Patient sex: M
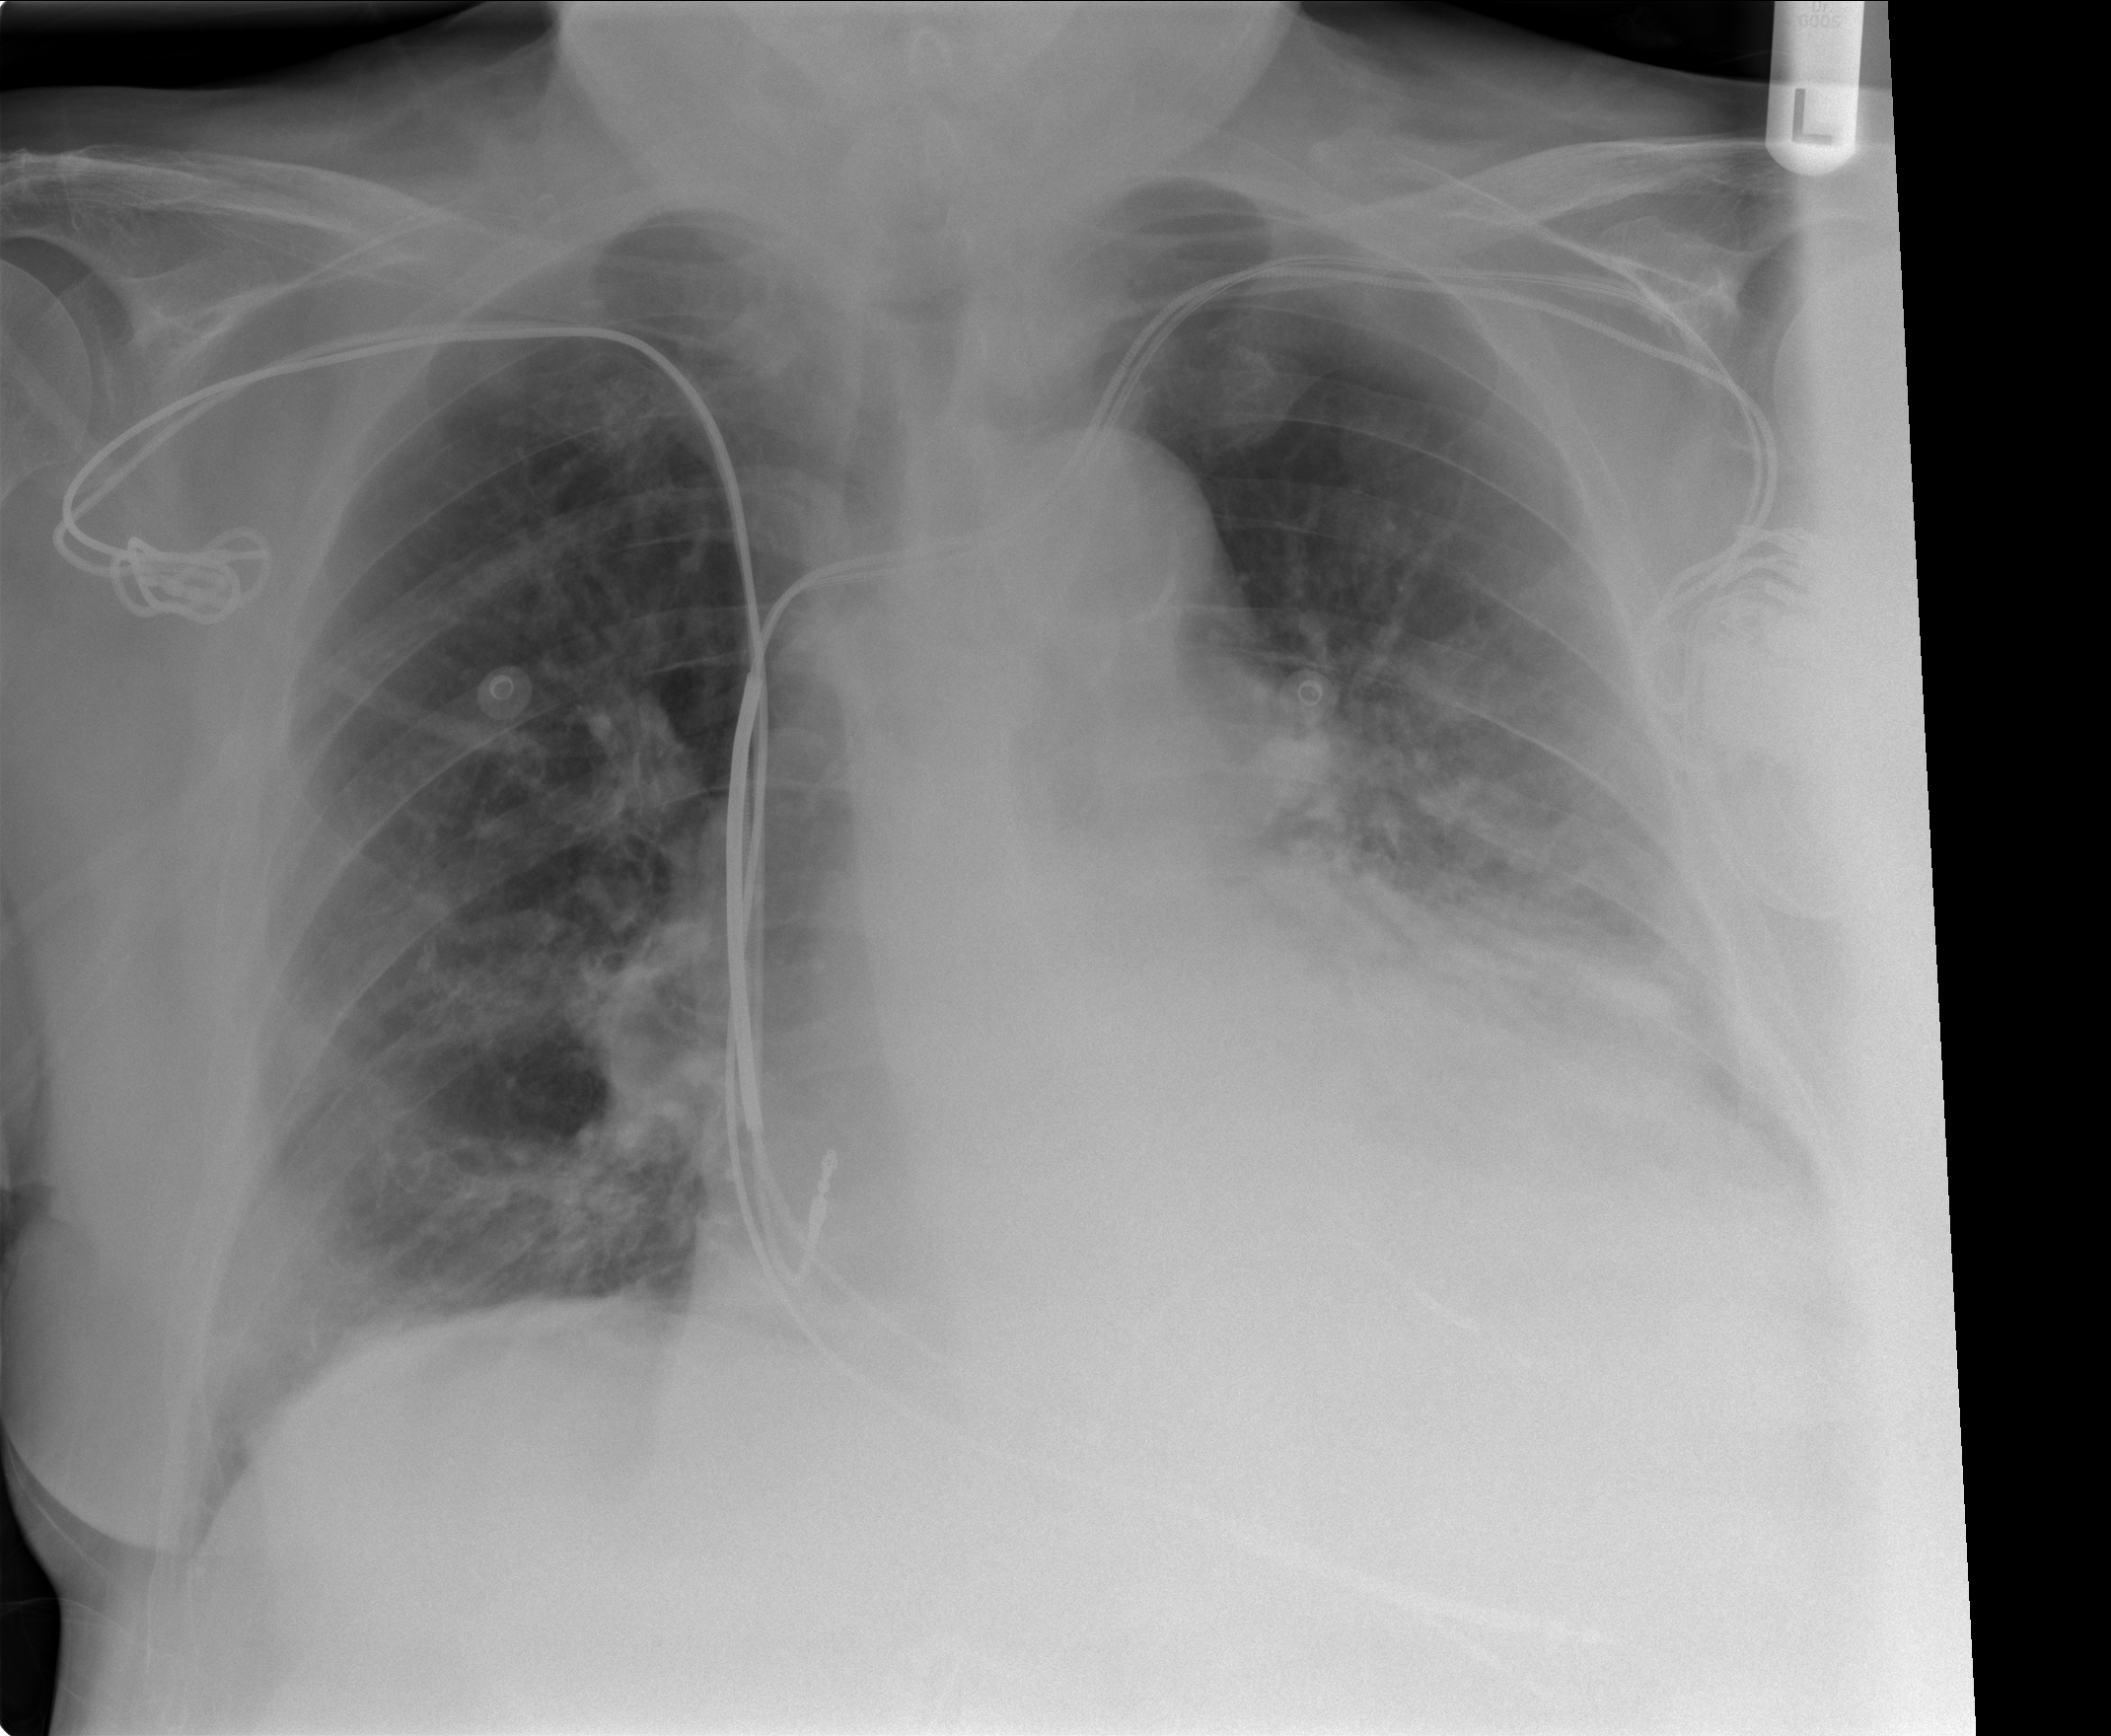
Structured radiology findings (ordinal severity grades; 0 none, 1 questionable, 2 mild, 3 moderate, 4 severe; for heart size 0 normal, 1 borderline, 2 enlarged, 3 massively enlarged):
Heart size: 2
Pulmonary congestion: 2
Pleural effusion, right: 0
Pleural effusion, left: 2
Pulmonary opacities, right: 2
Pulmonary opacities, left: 2
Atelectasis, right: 2
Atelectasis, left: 2